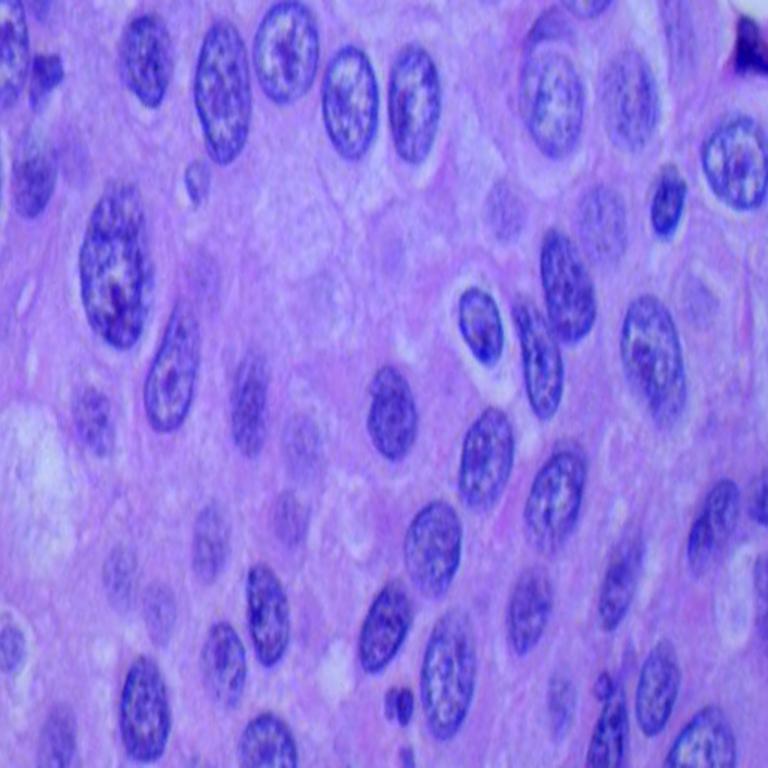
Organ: lung
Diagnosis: squamous carcinomas